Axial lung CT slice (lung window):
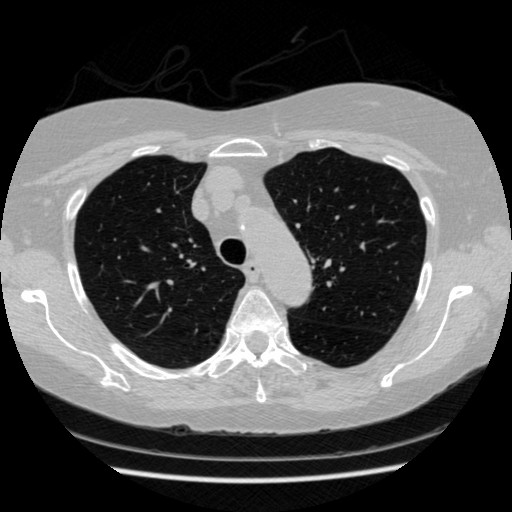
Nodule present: no